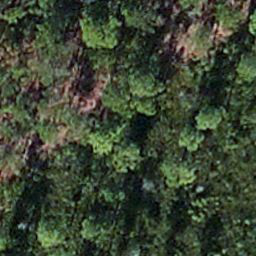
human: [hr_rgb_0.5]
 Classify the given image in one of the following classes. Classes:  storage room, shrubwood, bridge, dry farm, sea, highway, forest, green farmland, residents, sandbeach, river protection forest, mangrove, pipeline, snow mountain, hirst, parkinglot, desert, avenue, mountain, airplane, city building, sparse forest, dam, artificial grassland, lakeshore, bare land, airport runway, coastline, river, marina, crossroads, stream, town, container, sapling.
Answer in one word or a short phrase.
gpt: sapling